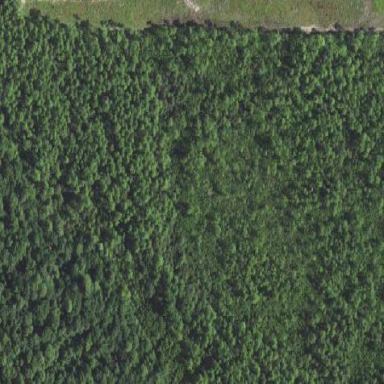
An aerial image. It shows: Serene woodland landscape.